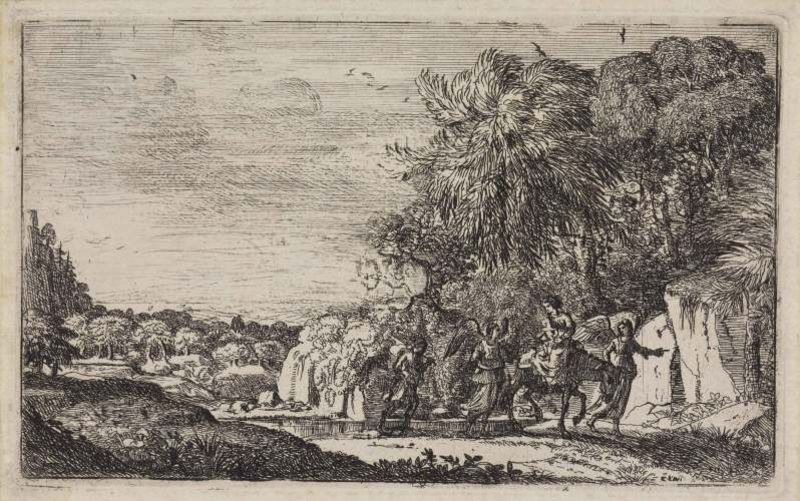
Titel: Die Flucht nach Ägypten
Künstler: Claude Lorrain
Standort: Karlsruhe
Institution: Staatliche Kunsthalle Karlsruhe
Schlagwörter: crowd, men, people, white, women, black, dark, gray, grey, painting, talking, print, wood, angel, angels, cliff, cloud, clouds, horses, rocks, sky, stone, tree, hill, hills, landscape, mountain, mountains, water, trees, village, forest, grass, stream, bushes, path, plants, road, way, drawing, paper, black and white, shadow, line, sketch, walking, birds, flight, wings, storm, wind, virgin, dirt, outside, leaves, trunk, ink, jesus, walk, pencil, animal, lines, cow, horse, pond, branches, christ, outdoors, travel, riding, rough, cave, christian, land, joseph, mary, carving, tan, stones, bible, palms, lord, wing, trail, angle, guide, ass, travelers, windy, donkey, egypt, journey, virgin mary, ride, rocky, christmas, mountian, rider, creek, nativity, mountin, leading, going, huts, wander, guiding, blows